Field crop: maize
Growth stage: 1
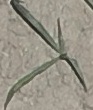
Species: sorghum